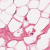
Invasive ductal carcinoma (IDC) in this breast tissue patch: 0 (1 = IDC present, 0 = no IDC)